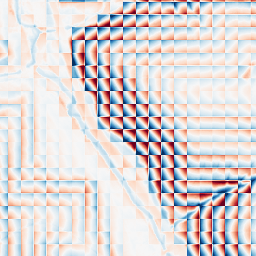
Category: wavelet
Decomposition family: wavelet_biorthogonal
Decomposition parameters: wavelet: bior1.3
level: 4
Upsampling method: sinc_blackman
Upsampling parameters: scale: 2
kernel_size: 8
Upsampling scale: 2